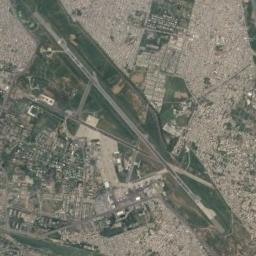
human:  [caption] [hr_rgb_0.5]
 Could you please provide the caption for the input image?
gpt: An airport with two intersecting runways on the lawn and dense residential areas around the airport .

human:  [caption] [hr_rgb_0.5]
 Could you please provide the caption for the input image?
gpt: The airport is bordered by a large lawn .

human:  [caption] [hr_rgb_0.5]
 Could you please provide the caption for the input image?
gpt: A complex airport in a cluster of urban residents .

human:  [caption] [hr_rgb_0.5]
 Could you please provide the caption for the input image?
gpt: An airport is surrounded by many buildings and fields .

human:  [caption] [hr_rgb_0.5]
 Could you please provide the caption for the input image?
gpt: The runway of the airport is surrounded by buildings .